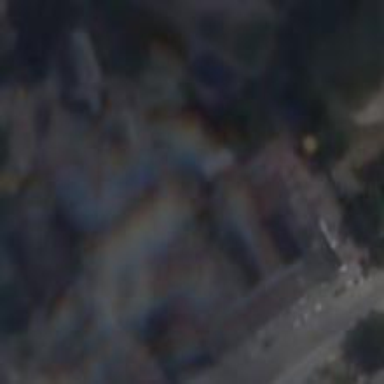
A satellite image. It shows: School building with metal roof.